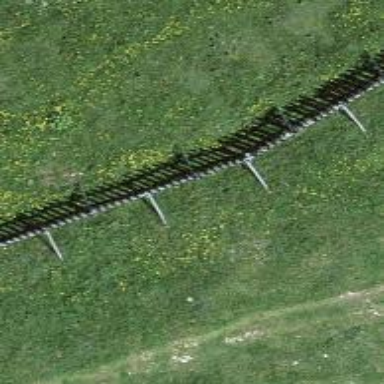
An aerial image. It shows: Wooden fence.